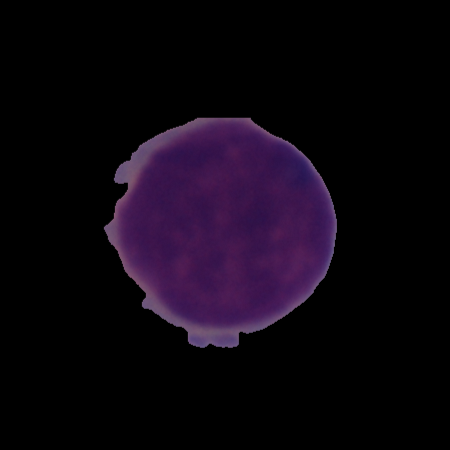
Label: cancer